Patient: sex M, age 52
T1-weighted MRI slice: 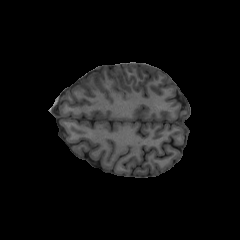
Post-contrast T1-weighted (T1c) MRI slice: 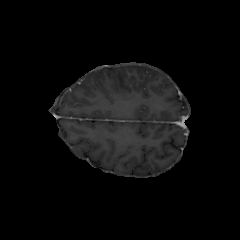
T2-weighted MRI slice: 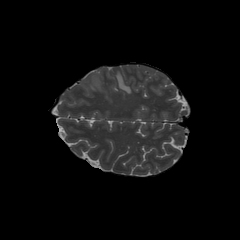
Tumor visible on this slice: yes
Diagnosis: Glioblastoma, IDH-wildtype
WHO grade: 4